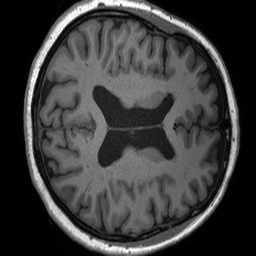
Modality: T1w
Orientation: axial
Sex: female
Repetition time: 1.95 s
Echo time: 0.026 s